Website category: university
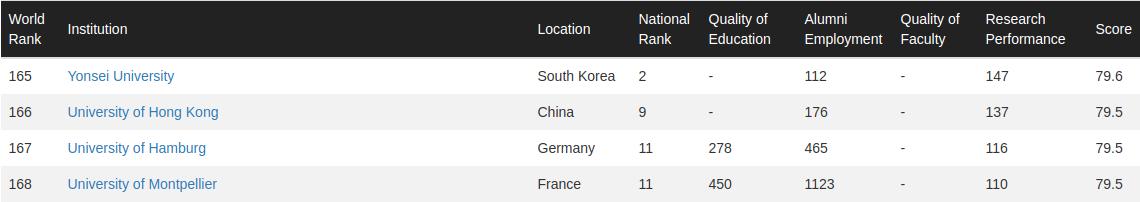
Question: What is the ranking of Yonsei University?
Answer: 165

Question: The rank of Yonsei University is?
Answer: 165

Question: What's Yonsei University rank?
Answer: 165

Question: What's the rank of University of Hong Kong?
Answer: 166

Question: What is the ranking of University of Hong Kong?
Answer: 166

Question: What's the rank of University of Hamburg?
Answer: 167

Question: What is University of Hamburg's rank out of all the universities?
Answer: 167

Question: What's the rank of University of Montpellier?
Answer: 168

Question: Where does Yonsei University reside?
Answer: South Korea

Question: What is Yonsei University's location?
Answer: South Korea

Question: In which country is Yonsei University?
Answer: South Korea

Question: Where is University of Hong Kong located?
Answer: China

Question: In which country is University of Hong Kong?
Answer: China

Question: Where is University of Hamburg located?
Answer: Germany

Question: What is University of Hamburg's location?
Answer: Germany

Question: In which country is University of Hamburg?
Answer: Germany

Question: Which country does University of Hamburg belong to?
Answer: Germany

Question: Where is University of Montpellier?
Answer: France

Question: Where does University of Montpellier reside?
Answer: France

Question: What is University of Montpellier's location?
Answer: France

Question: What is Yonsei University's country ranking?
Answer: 2

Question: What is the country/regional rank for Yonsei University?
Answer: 2

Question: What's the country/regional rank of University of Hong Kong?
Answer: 9

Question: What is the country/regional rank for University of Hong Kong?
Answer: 9

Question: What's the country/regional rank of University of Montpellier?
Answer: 11

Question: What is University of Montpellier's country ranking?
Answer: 11

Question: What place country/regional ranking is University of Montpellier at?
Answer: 11

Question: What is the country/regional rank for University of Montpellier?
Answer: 11

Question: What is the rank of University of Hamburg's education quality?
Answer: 278

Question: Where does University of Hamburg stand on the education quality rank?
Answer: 278

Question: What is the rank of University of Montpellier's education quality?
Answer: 450

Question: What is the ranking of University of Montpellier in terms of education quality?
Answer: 450

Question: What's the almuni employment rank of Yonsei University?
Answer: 112

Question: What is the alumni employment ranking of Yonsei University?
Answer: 112

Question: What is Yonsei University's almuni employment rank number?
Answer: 112

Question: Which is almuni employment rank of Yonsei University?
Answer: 112

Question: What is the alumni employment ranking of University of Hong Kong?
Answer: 176

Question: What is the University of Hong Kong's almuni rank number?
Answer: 176

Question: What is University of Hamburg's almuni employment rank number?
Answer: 465

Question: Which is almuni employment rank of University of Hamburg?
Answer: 465

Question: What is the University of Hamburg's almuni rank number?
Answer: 465

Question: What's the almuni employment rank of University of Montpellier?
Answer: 1123

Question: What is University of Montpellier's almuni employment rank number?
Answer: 1123

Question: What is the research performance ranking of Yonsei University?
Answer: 147

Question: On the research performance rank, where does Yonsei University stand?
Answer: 147

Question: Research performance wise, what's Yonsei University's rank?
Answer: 147

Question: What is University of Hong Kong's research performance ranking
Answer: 137

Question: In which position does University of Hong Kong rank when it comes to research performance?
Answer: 137

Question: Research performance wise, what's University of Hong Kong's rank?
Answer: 137

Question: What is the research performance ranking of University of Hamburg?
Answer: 116

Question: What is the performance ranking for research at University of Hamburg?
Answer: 116

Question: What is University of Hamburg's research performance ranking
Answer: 116

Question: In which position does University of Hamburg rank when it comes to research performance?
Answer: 116

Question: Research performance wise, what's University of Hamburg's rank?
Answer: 116

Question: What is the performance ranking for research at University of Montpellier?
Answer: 110

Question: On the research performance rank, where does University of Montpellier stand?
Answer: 110

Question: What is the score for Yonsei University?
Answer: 79.6

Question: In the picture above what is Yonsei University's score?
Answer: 79.6

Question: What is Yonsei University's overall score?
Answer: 79.6

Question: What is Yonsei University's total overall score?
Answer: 79.6

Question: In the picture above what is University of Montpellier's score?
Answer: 79.5

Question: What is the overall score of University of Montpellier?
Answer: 79.5

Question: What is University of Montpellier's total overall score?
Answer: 79.5

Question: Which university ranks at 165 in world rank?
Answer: Yonsei University